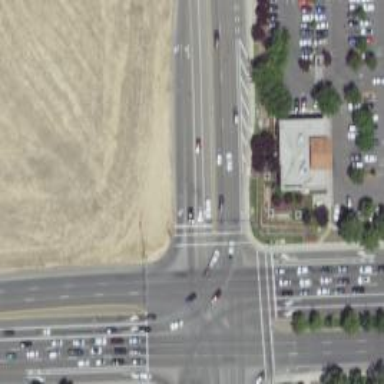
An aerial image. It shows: Secondary link road with asphalt surface.